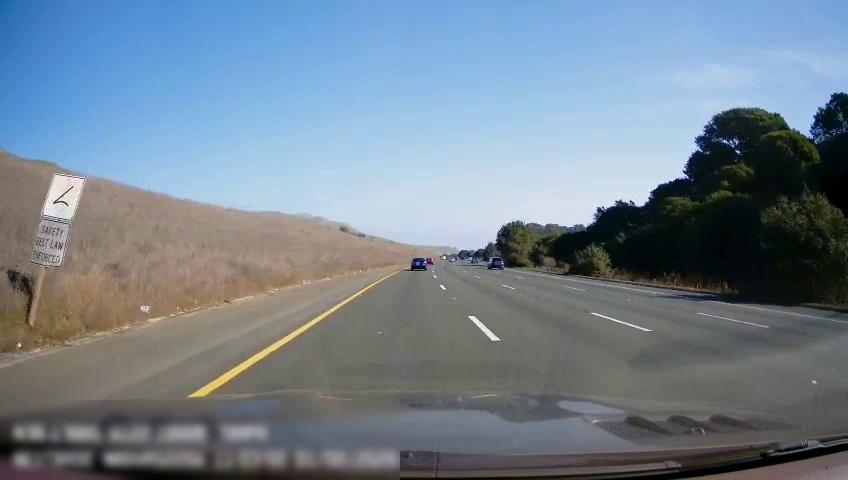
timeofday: Day
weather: Sunny
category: Drivable Space
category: Vehicles | Car
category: Vehicles | SUV
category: Lanes | Alternate Lane
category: Lanes | Alternate Lane
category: Lanes | Alternate Lane
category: Lanes | Current Lane
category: Lanes | Alternate Lane
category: Traffic | Signs
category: Traffic | Signs